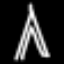
Label: The Eiffel Tower